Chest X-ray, PA view. Patient: 29 years old, sex M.
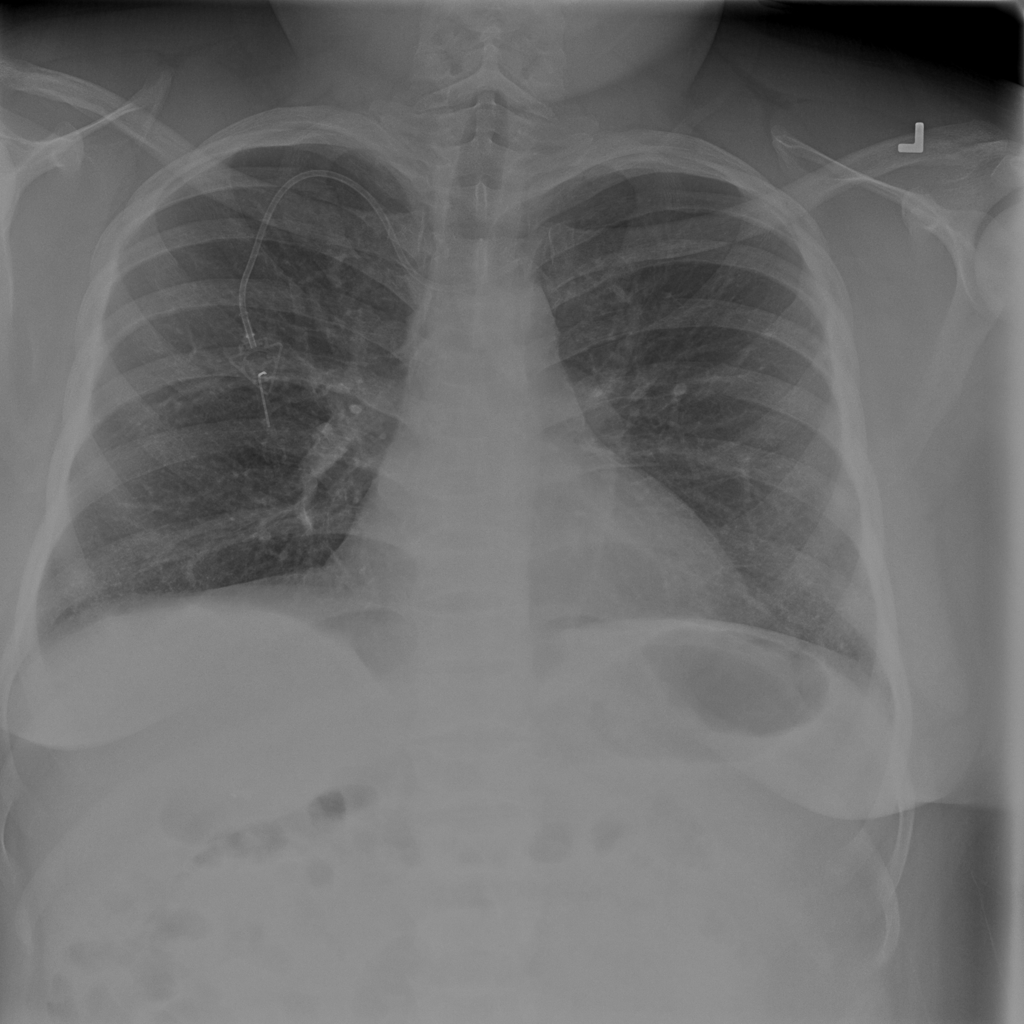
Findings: No Finding